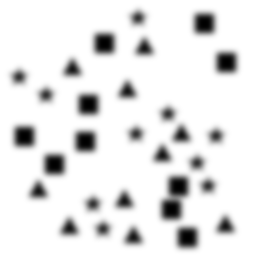
Squares: 10
Triangles: 10
Stars: 10
Total shapes: 30